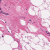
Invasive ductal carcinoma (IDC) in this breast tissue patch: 0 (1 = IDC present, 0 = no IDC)